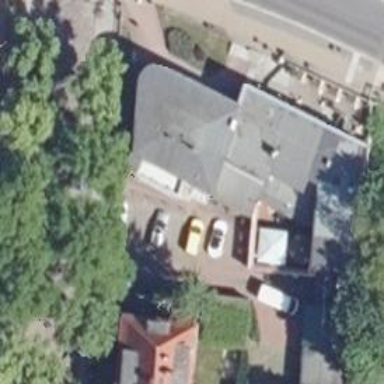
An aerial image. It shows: Restaurant and guest house combined in one location.